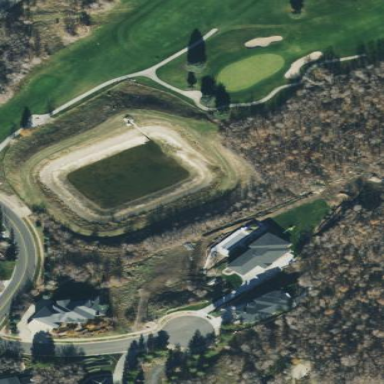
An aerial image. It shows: Water hazard in golf course. The hazard is natural water feature.